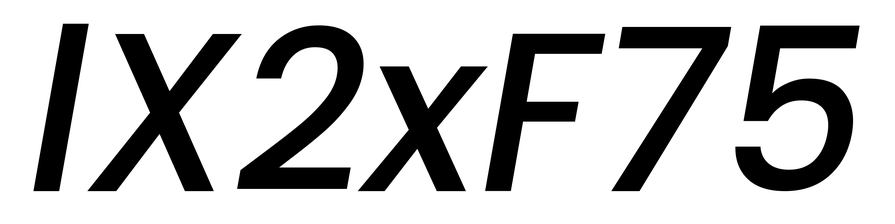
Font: Poppins-MediumItalic